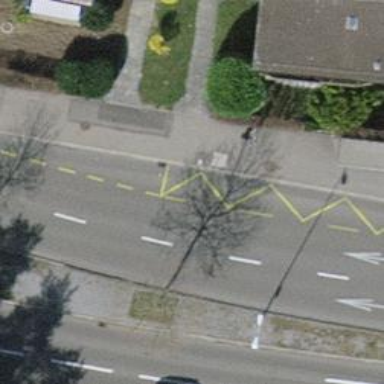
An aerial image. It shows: Public transport stop position.